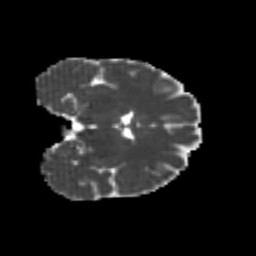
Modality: MD
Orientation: coronal
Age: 21
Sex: female
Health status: healthy
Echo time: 0.074 s